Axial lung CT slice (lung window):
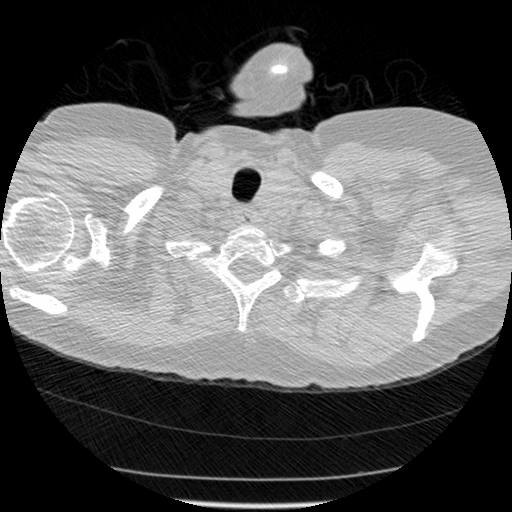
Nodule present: no